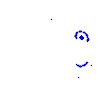
Particle: kaon